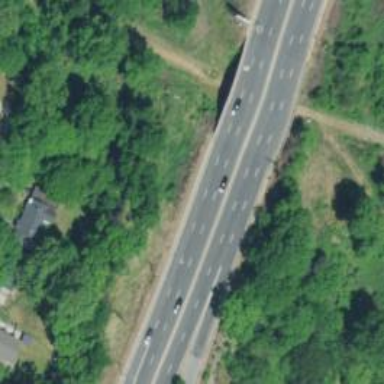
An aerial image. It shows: Secondary road passing over bridge.